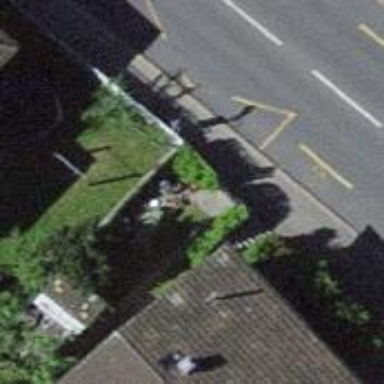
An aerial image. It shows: Bus stop with platform for public transport.